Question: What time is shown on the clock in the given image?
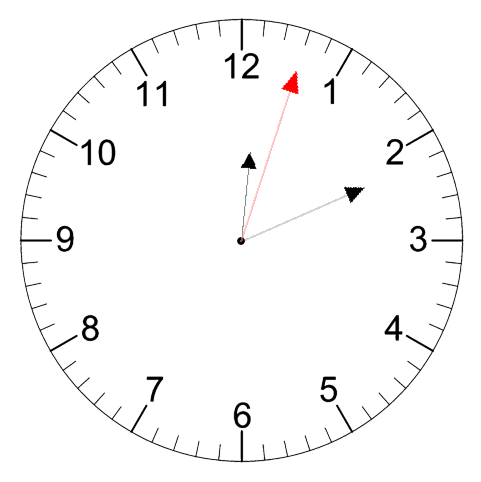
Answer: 12:11:03